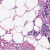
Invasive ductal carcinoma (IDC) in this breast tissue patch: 1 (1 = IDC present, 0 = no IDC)